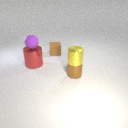
large red metal cylinder to the left of small brown metal cylinder